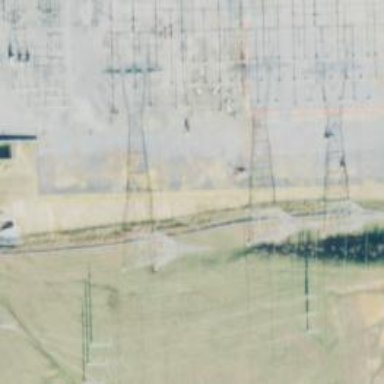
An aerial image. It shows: Lattice structure tower used for power distribution.